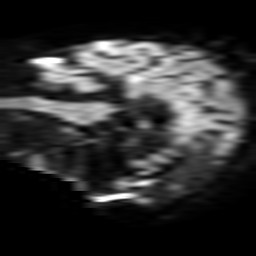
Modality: TRACE
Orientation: sagittal
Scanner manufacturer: philips
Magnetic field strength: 3 T
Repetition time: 3.08 s
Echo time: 0.076 s